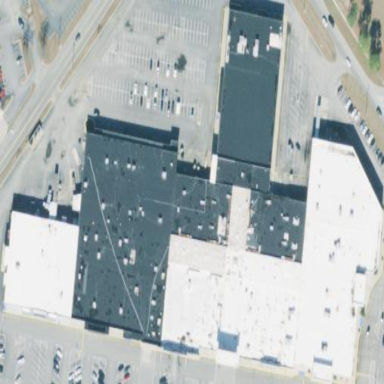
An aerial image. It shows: Mall building.